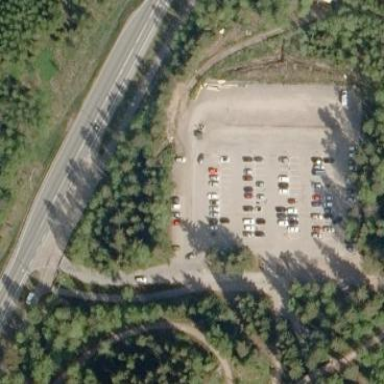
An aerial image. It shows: Parking area with asphalt surface.